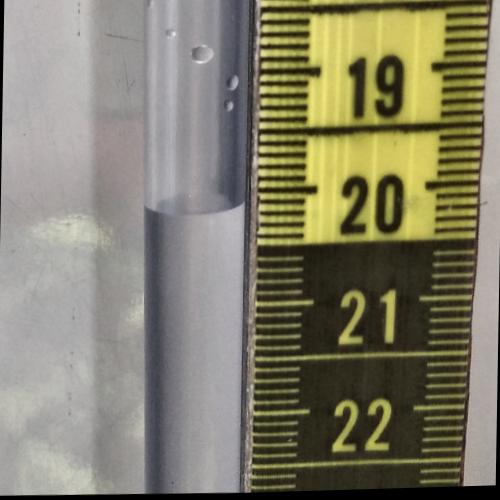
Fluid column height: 20.1 cm